Question: I am trying to create a menu which is a series of floated 'li' in a 'ul'. They are constrained by an outer container to fit in a maximum 700px width. The 'li' are of variable width since they resize based on their content. Each of the 'li' also has a background-color to make the effect look like a bar and border right and bottom to separate them from other items.
The floating and wrapping is working fine. What I want to do though is to fill in the "gap" at the end of the row where the next item didn't fit and so it wrapped. I want it to basically fill in an empty box (so same background-color and same borders separating it) to make it stretch to the 700px width it is constrained to.
I toyed with a background image. However I have a problem that in IE the elements floated to the next row are one pixel higher so a background image that consists of the box color and the bottom border doesn't work properly when it stretches to multi-rows.
Using a solid background-color means that when it is on a second row the filled in space doesn't have the separating row between the first and second rows.
I have created a fiddle to demonstrate the situations and allow you to toy with it: <URL> . Essentially in that demo I need the entirety of the red dashed box to be filled with the blueish background color with separating lines maintained.
I have full control of changing the HTML though would like to avoid going back to a table design but am happy to make any other changes as appropriate.
Stretching items to fill the space perfectly on the first row is acceptable though in the case where one item falls to the second row I don't think it would look good stretched to full width.
I'd rather avoid javascript solutions though if that is the only option I'll certainly consider them.
To make it clearer the end result I would like is basically this:

This is when I tried doing it with background images and demonstrates the problem mentioned above with the second row being 1px taller than the first. Since FF has them both the same size this doesn't work so well in that.
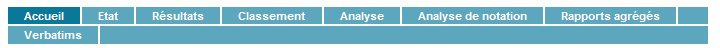
Answer: I made some experiments and I came to this fiddle:
<URL>
I tested on Fx10, IE8 and Chrome both with 1 or more lines. I used 'display: inline-block' instead of float and it seems to work well
CSS
'''
ul {
width : 700px;
background : #5ca7be;
overflow : hidden;
border : 2px solid #848484;
}
ul:after { display: block; margin-top: -3px; content: ""; }
li {
display : inline-block;
position : relative;
height : 2em; line-height: 2em;
padding : 0 12px;
margin-top : -2px;
color: #fff; border-right: 2px #fff solid;
}
li:first-child { margin-bottom: 2px; }
li:before {
content : "";
position : absolute;
left : 0;
top : 0;
display : block;
width : 700px;
height : 2px;
background: #fff;
}
'''
Since I used psuedolements this example won't work on IE<8. Hope this helps anyway